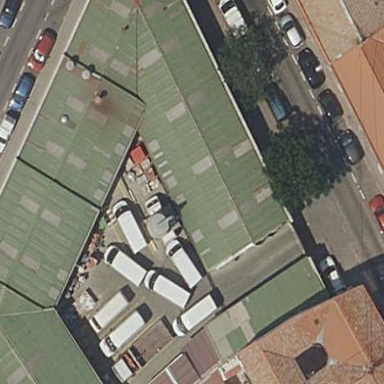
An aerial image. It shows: Group of garages.